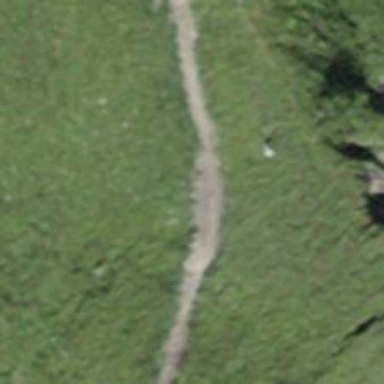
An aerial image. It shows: Path.